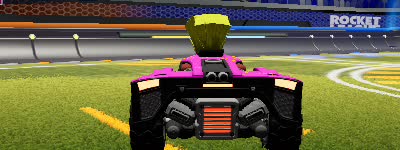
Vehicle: breakout